Question: I have some error in W3C validation
I set '<!DOCTYPE HTML>' for my page but i have some error and as per below image

I am try to solve this but not getting success.
Please give me suggestion for all 3 error.
By which way i can solve this.
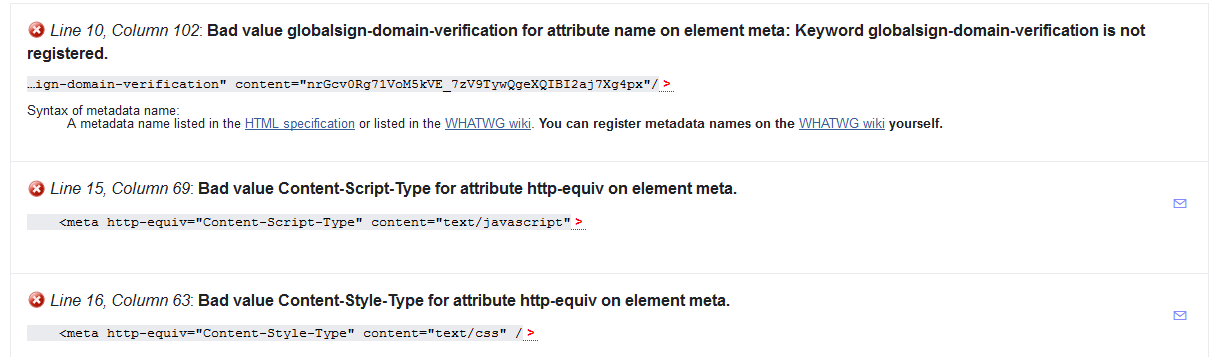
Answer: Line 10: this is for the SSL verification - when you have done this, you can remove this meta tag.
Lines 15 & 16: These are to set the default mime types for Javascript and CSS. They are both unnecessary, as those are the defaults, and can be safely removed.